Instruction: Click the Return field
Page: home
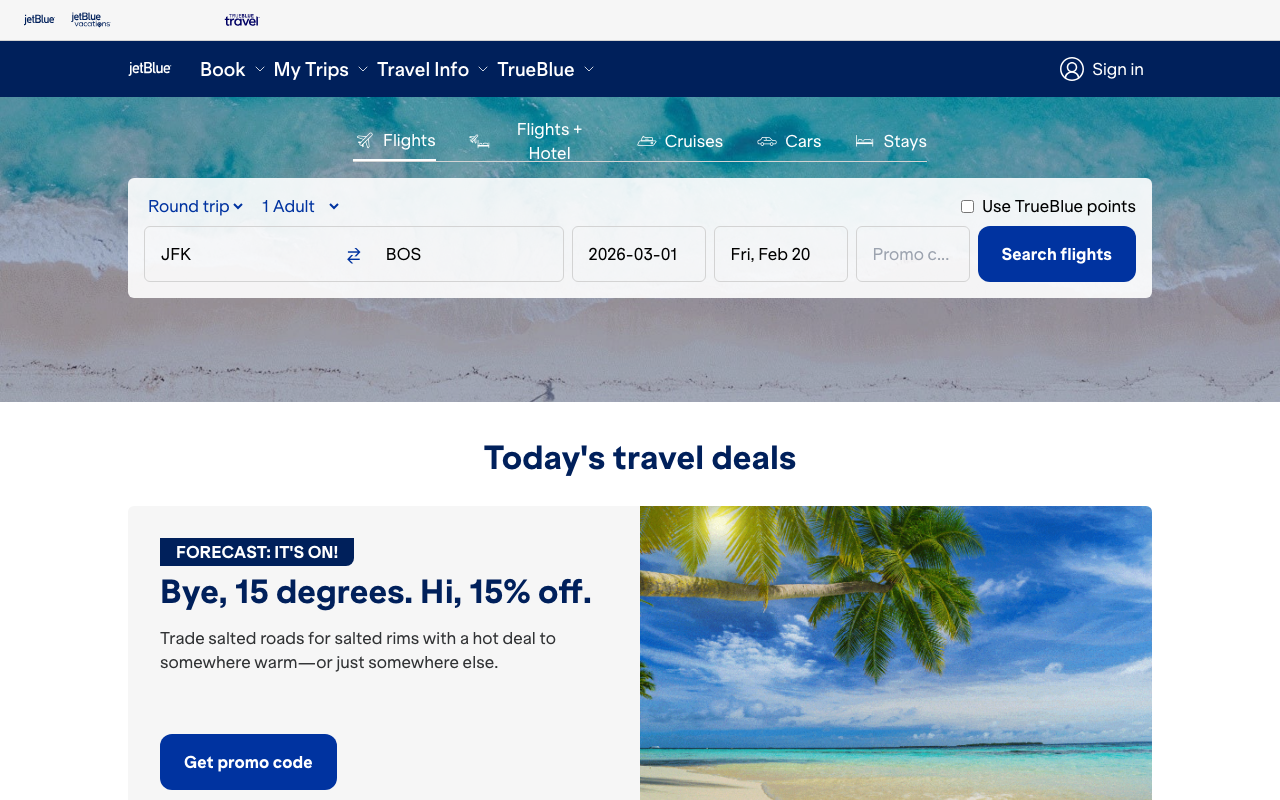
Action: click